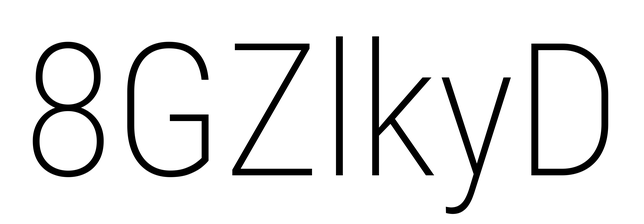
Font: Roboto_Condensed_ExtraLight